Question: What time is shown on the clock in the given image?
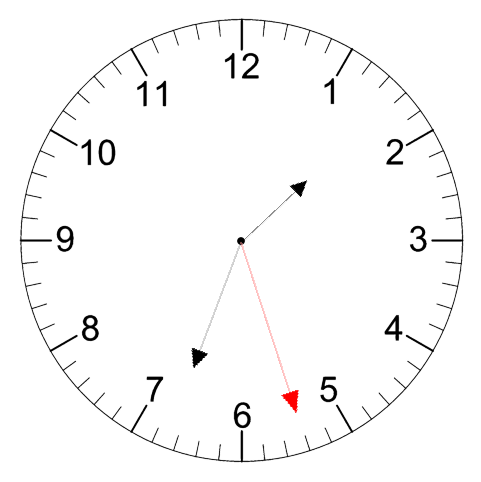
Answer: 01:33:27